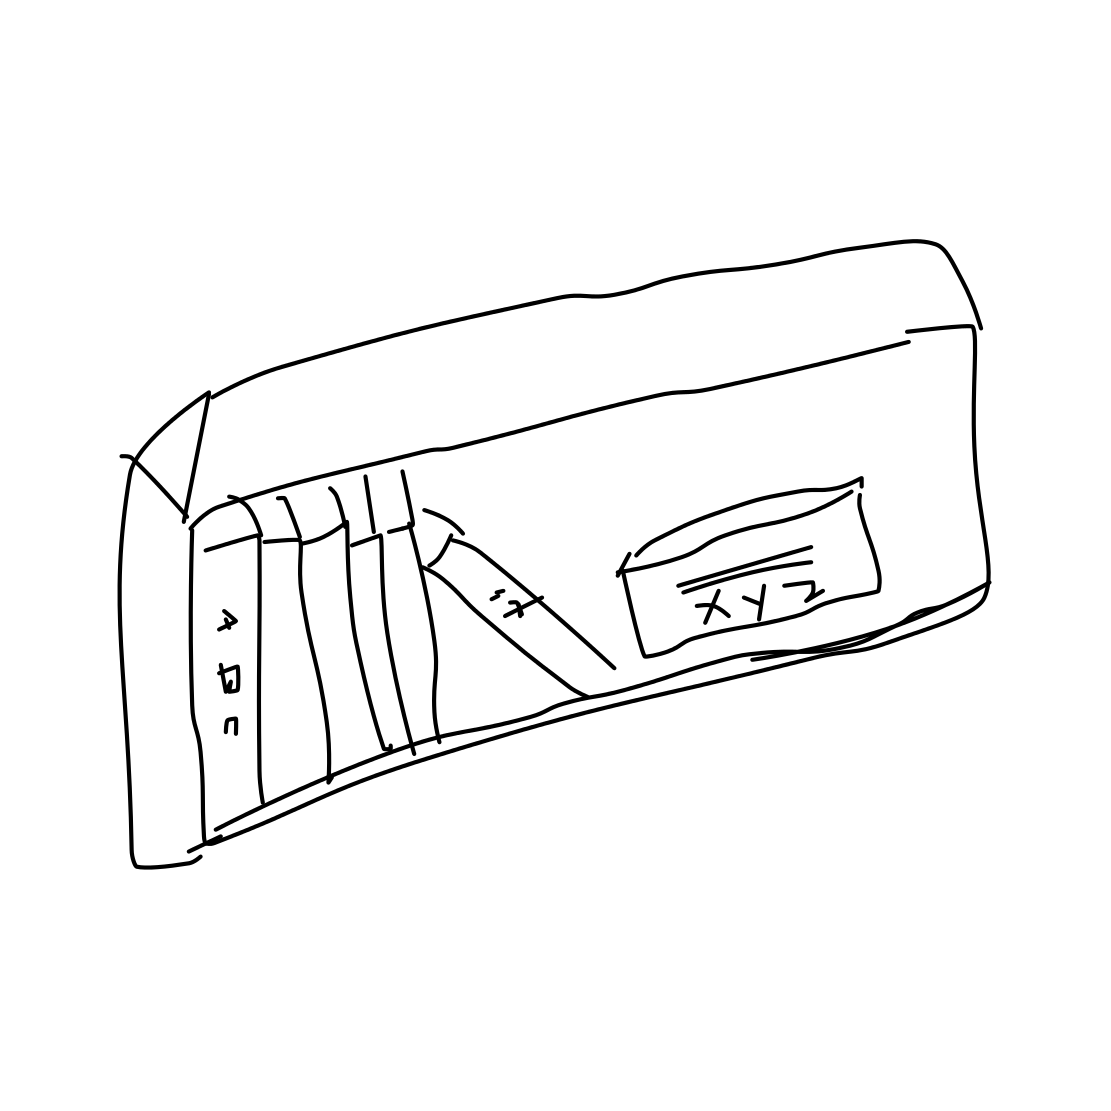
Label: bookshelf